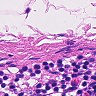
Metastatic tissue present: no